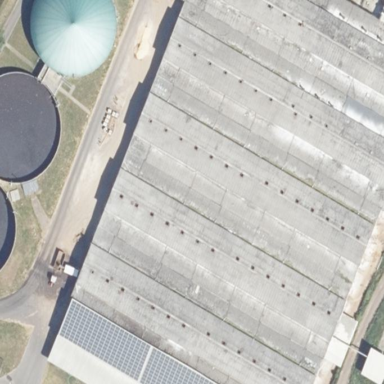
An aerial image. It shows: Cowshed building.